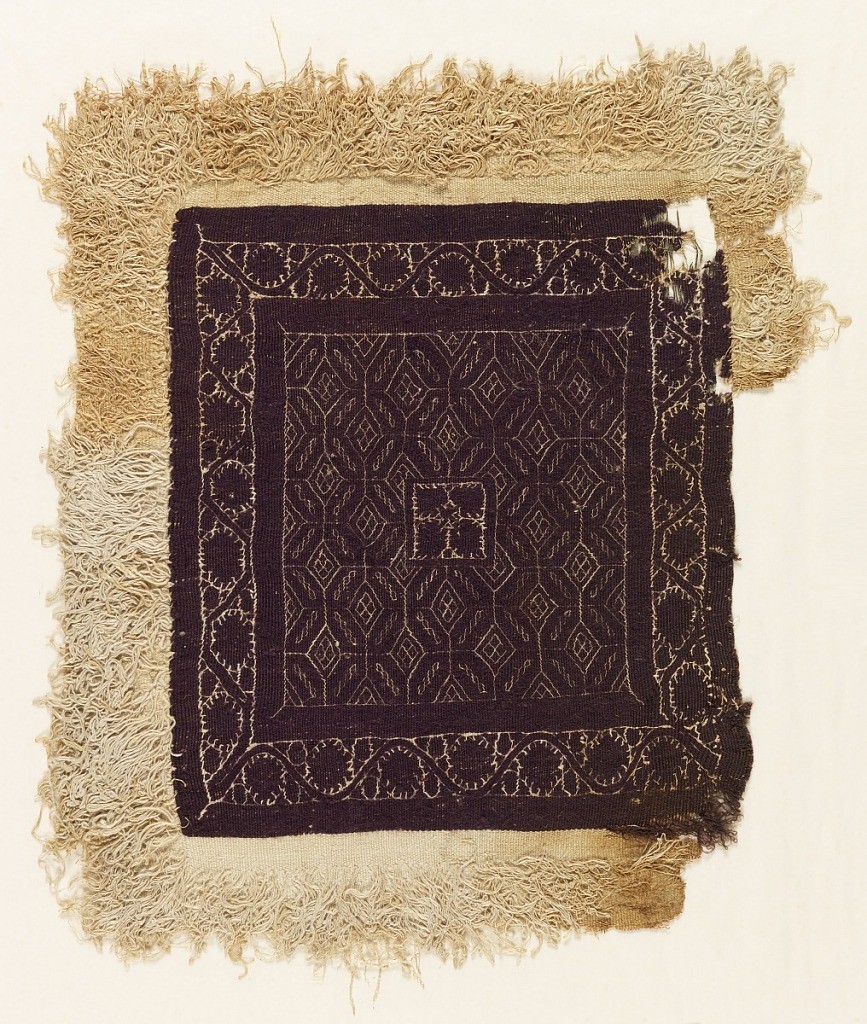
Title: Square
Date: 3rd–4th century
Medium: Warp; S-spun Z-twist linen. Wefts; S-spun linen, S-spun wool. Technique: slit tapestry with supplementary weft wrapping and supplementary weft loops
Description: Purple square at the center filled with geometric tile-like pattern. Edged with border of senna knot loops.